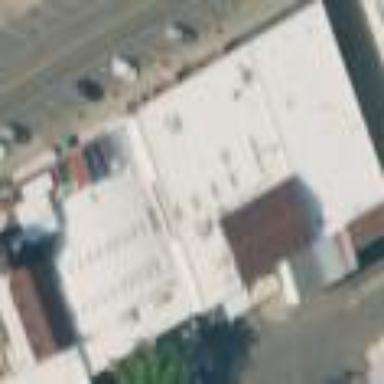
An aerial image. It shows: Commercial building.